Question: So I'm having this guy:

Let's call him Bob.
I want to make him rotate towards my mouse position. I have already figured out that by drawing a line between Bob and the mouse and by finding the angle of this line, i can find out what the angle is, that Bob needs to face in order to 'point' towards the mouse. However I still don't know how to accomplish this task.
Thanks in advance!
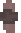
Answer: You should not include the image in a 'JLabel'. It simply does not offer much flexibility. The positioning may be odd, and you can't draw the image rotated. (You could only create a rotated image and put this into the label, but this would be inefficient, and the sizing and position issues would drive you mad).
Instead, you should paint your image manually, in the overridden 'paintComponent' method of a 'JPanel'. There are still some details to consider. For example, the image should probably have a certain , and the should probably refer to the of the image - namely, to the point that it will be rotated about.
However, when you have computed the angle of the line between the image center and the mouse position, you can simply paint the image with the desired orientation, by
- - -
Here is a <URL>:
'''
import java.awt.Graphics;
import java.awt.Graphics2D;
import java.awt.Point;
import java.awt.RenderingHints;
import java.awt.event.MouseEvent;
import java.awt.event.MouseMotionListener;
import java.awt.geom.AffineTransform;
import java.awt.image.BufferedImage;
import java.io.File;
import java.io.IOException;
import javax.imageio.ImageIO;
import javax.swing.JFrame;
import javax.swing.JPanel;
import javax.swing.SwingUtilities;
public class ImageFollowingMouseTest
{
public static void main(String[] args)
{
SwingUtilities.invokeLater(new Runnable()
{
@Override
public void run()
{
createAndShowGUI();
}
});
}
private static void createAndShowGUI()
{
JFrame f = new JFrame();
f.setDefaultCloseOperation(JFrame.EXIT_ON_CLOSE);
f.getContentPane().add(new ImageFollowingMousePanel());
f.setSize(400,400);
f.setLocationRelativeTo(null);
f.setVisible(true);
}
}
class ImageFollowingMousePanel extends JPanel implements MouseMotionListener
{
private final BufferedImage image;
private Point imagePosition = new Point(150,150);
private double imageAngleRad = 0;
public ImageFollowingMousePanel()
{
BufferedImage i = null;
try
{
i = ImageIO.read(new File("6Wu0b.png"));
}
catch (IOException e)
{
e.printStackTrace();
}
image = i;
addMouseMotionListener(this);
}
protected void paintComponent(Graphics gr)
{
super.paintComponent(gr);
Graphics2D g = (Graphics2D)gr;
g.setRenderingHint(
RenderingHints.KEY_RENDERING,
RenderingHints.VALUE_RENDER_QUALITY);
int cx = image.getWidth() / 2;
int cy = image.getHeight() / 2;
AffineTransform oldAT = g.getTransform();
g.translate(cx+imagePosition.x, cy+imagePosition.y);
g.rotate(imageAngleRad);
g.translate(-cx, -cy);
g.drawImage(image, 0, 0, null);
g.setTransform(oldAT);
}
@Override
public void mouseDragged(MouseEvent e)
{
}
@Override
public void mouseMoved(MouseEvent e)
{
double dx = e.getX() - imagePosition.getX();
double dy = e.getY() - imagePosition.getY();
imageAngleRad = Math.atan2(dy, dx);
repaint();
}
}
'''